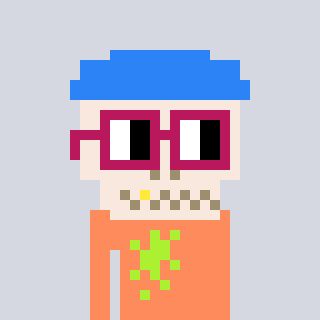
a pixel art character with square dark red glasses, a skeleton-hat-shaped head and a peachy-colored body on a cool background